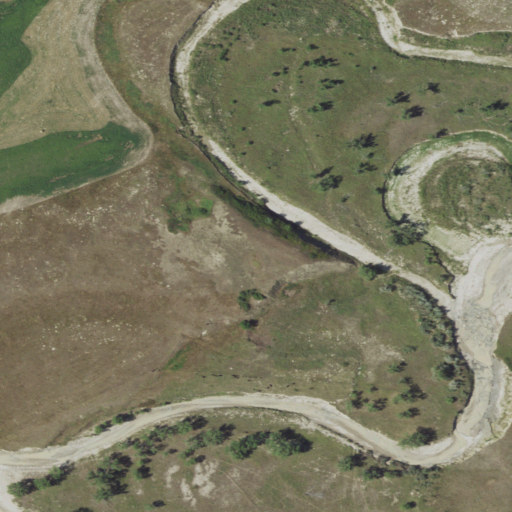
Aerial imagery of valley in South Dakota named Cottonwood Creek Basin containing grassland, pasture, and barren land